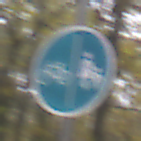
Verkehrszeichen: GetrennterRadUndGehwegRadwegLinks
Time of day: MorningAfternoon
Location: Outdoor (Nature)
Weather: Overcast
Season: Autumn
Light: Natural